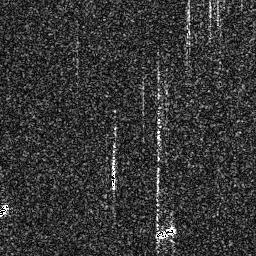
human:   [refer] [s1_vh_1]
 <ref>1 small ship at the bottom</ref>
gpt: <box>[[59, 87, 69, 93, 0]]</box>